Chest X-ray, PA view. Patient: 38 years old, sex M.
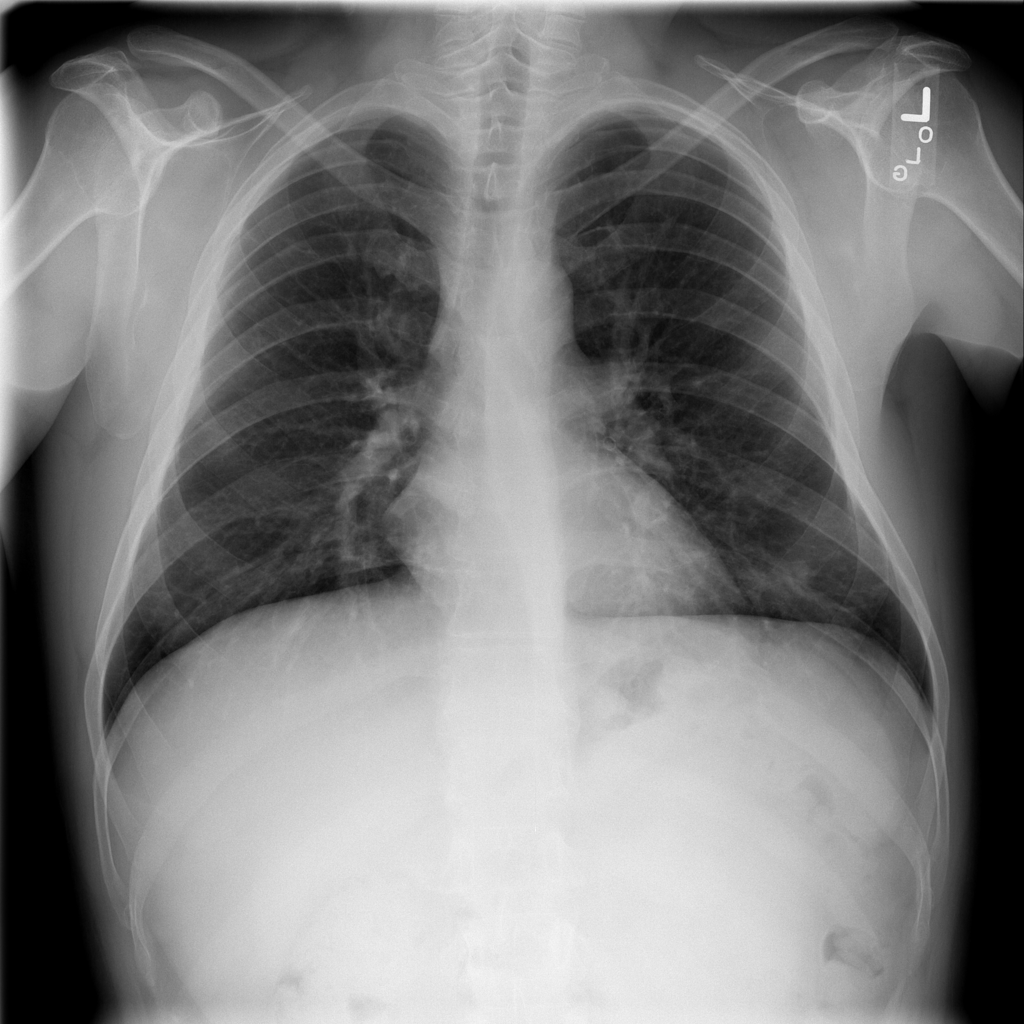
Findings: No Finding